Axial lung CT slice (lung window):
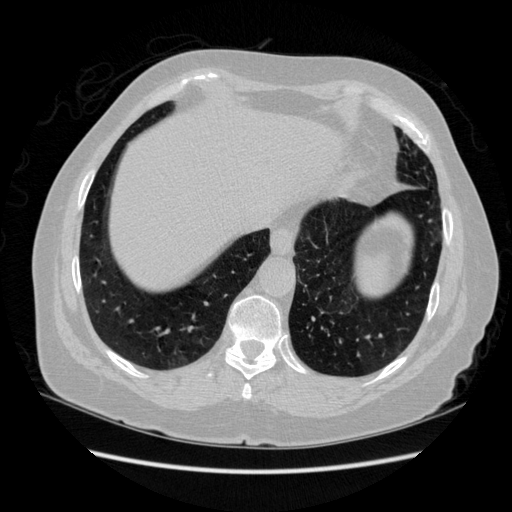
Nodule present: no